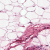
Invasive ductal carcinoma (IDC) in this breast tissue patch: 0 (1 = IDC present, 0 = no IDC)